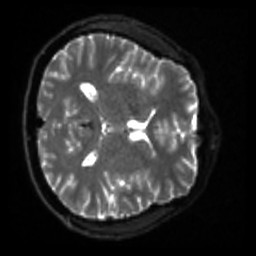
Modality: sbref
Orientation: axial
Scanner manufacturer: siemens
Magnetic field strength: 3 T
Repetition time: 4 s
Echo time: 0.0594 s